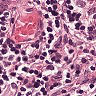
Metastatic tissue present: no